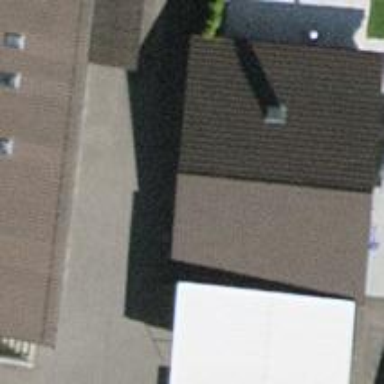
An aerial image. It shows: Building with tile roof.